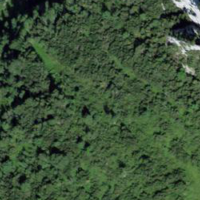
EUNIS habitat code: 32
Species observed at this site:
Phylloscopus collybita
Troglodytes troglodytes
Pyrrhula pyrrhula
Prunella modularis
Nucifraga caryocatactes
Fringilla coelebs
Pyrrhocorax graculus
Aquila chrysaetos
Corvus corax
Delichon urbicum
Periparus ater